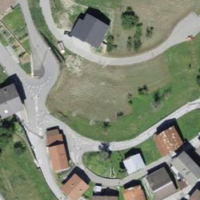
EUNIS habitat code: 54
Species observed at this site:
Rhamnus cathartica